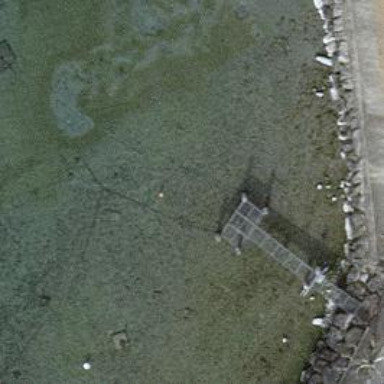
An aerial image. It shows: Man-made pier.